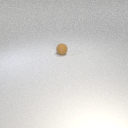
small brown rubber sphere